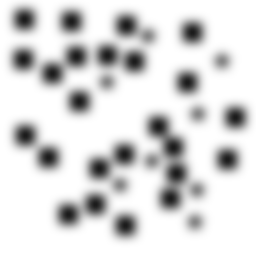
Squares: 24
Triangles: 0
Stars: 8
Total shapes: 32